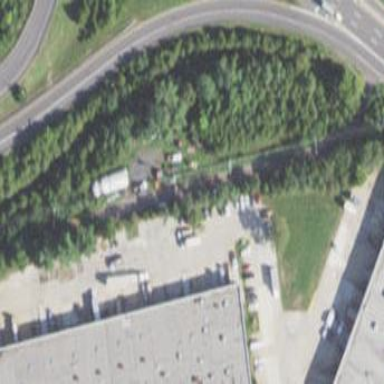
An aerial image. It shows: Concrete paved parking area.